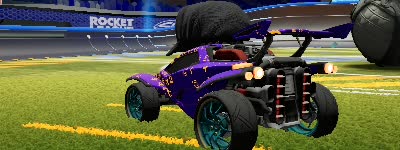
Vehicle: octane